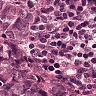
Metastatic tissue present: yes